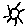
Label: sun